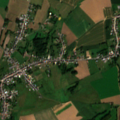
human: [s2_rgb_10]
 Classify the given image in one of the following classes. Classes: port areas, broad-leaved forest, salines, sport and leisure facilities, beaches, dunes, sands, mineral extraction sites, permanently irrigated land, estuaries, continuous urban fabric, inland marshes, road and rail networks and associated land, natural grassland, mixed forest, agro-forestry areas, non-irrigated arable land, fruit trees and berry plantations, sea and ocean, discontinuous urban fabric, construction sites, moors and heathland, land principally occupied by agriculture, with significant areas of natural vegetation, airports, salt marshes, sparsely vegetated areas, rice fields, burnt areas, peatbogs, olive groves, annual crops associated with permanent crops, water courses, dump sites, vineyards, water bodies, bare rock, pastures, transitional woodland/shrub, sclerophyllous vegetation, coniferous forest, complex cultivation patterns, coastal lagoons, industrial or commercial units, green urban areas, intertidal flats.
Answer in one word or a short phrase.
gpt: discontinuous urban fabric, non-irrigated arable land, pastures, complex cultivation patterns, land principally occupied by agriculture, with significant areas of natural vegetation